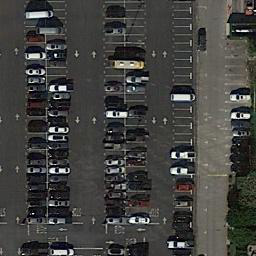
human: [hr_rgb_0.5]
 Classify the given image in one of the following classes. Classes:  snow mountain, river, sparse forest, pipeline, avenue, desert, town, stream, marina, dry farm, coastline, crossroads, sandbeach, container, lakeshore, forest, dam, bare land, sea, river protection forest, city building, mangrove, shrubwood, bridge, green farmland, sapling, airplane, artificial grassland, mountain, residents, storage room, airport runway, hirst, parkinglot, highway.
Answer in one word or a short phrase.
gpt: parkinglot